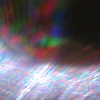
Label: sunburn